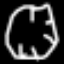
Label: clock